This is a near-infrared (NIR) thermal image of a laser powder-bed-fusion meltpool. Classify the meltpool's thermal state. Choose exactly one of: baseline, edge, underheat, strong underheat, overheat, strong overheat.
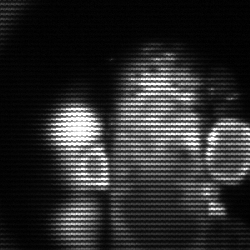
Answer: strong underheat